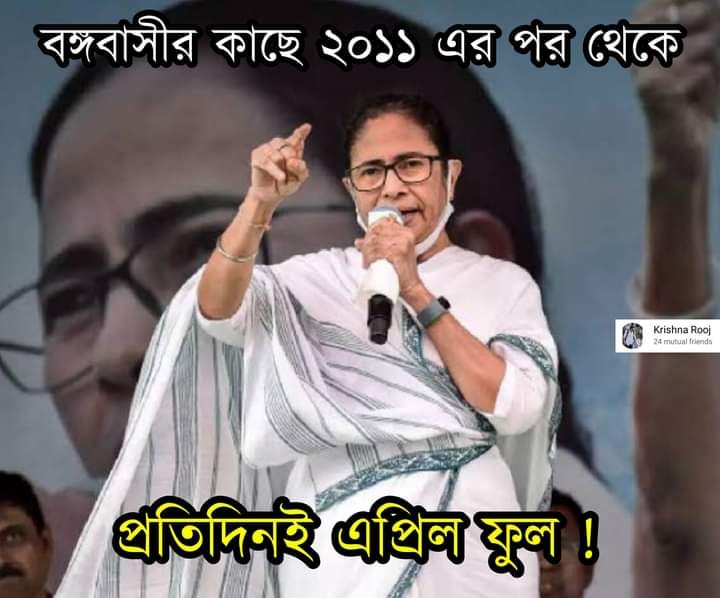
Text: বঙ্গবাসীর কাছে ২০১১ এর পর থেকে প্রতিদিনই এপ্রিল ফুল
Label: Non Hate